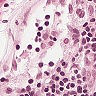
Metastatic tissue present: no